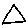
Label: triangle